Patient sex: M
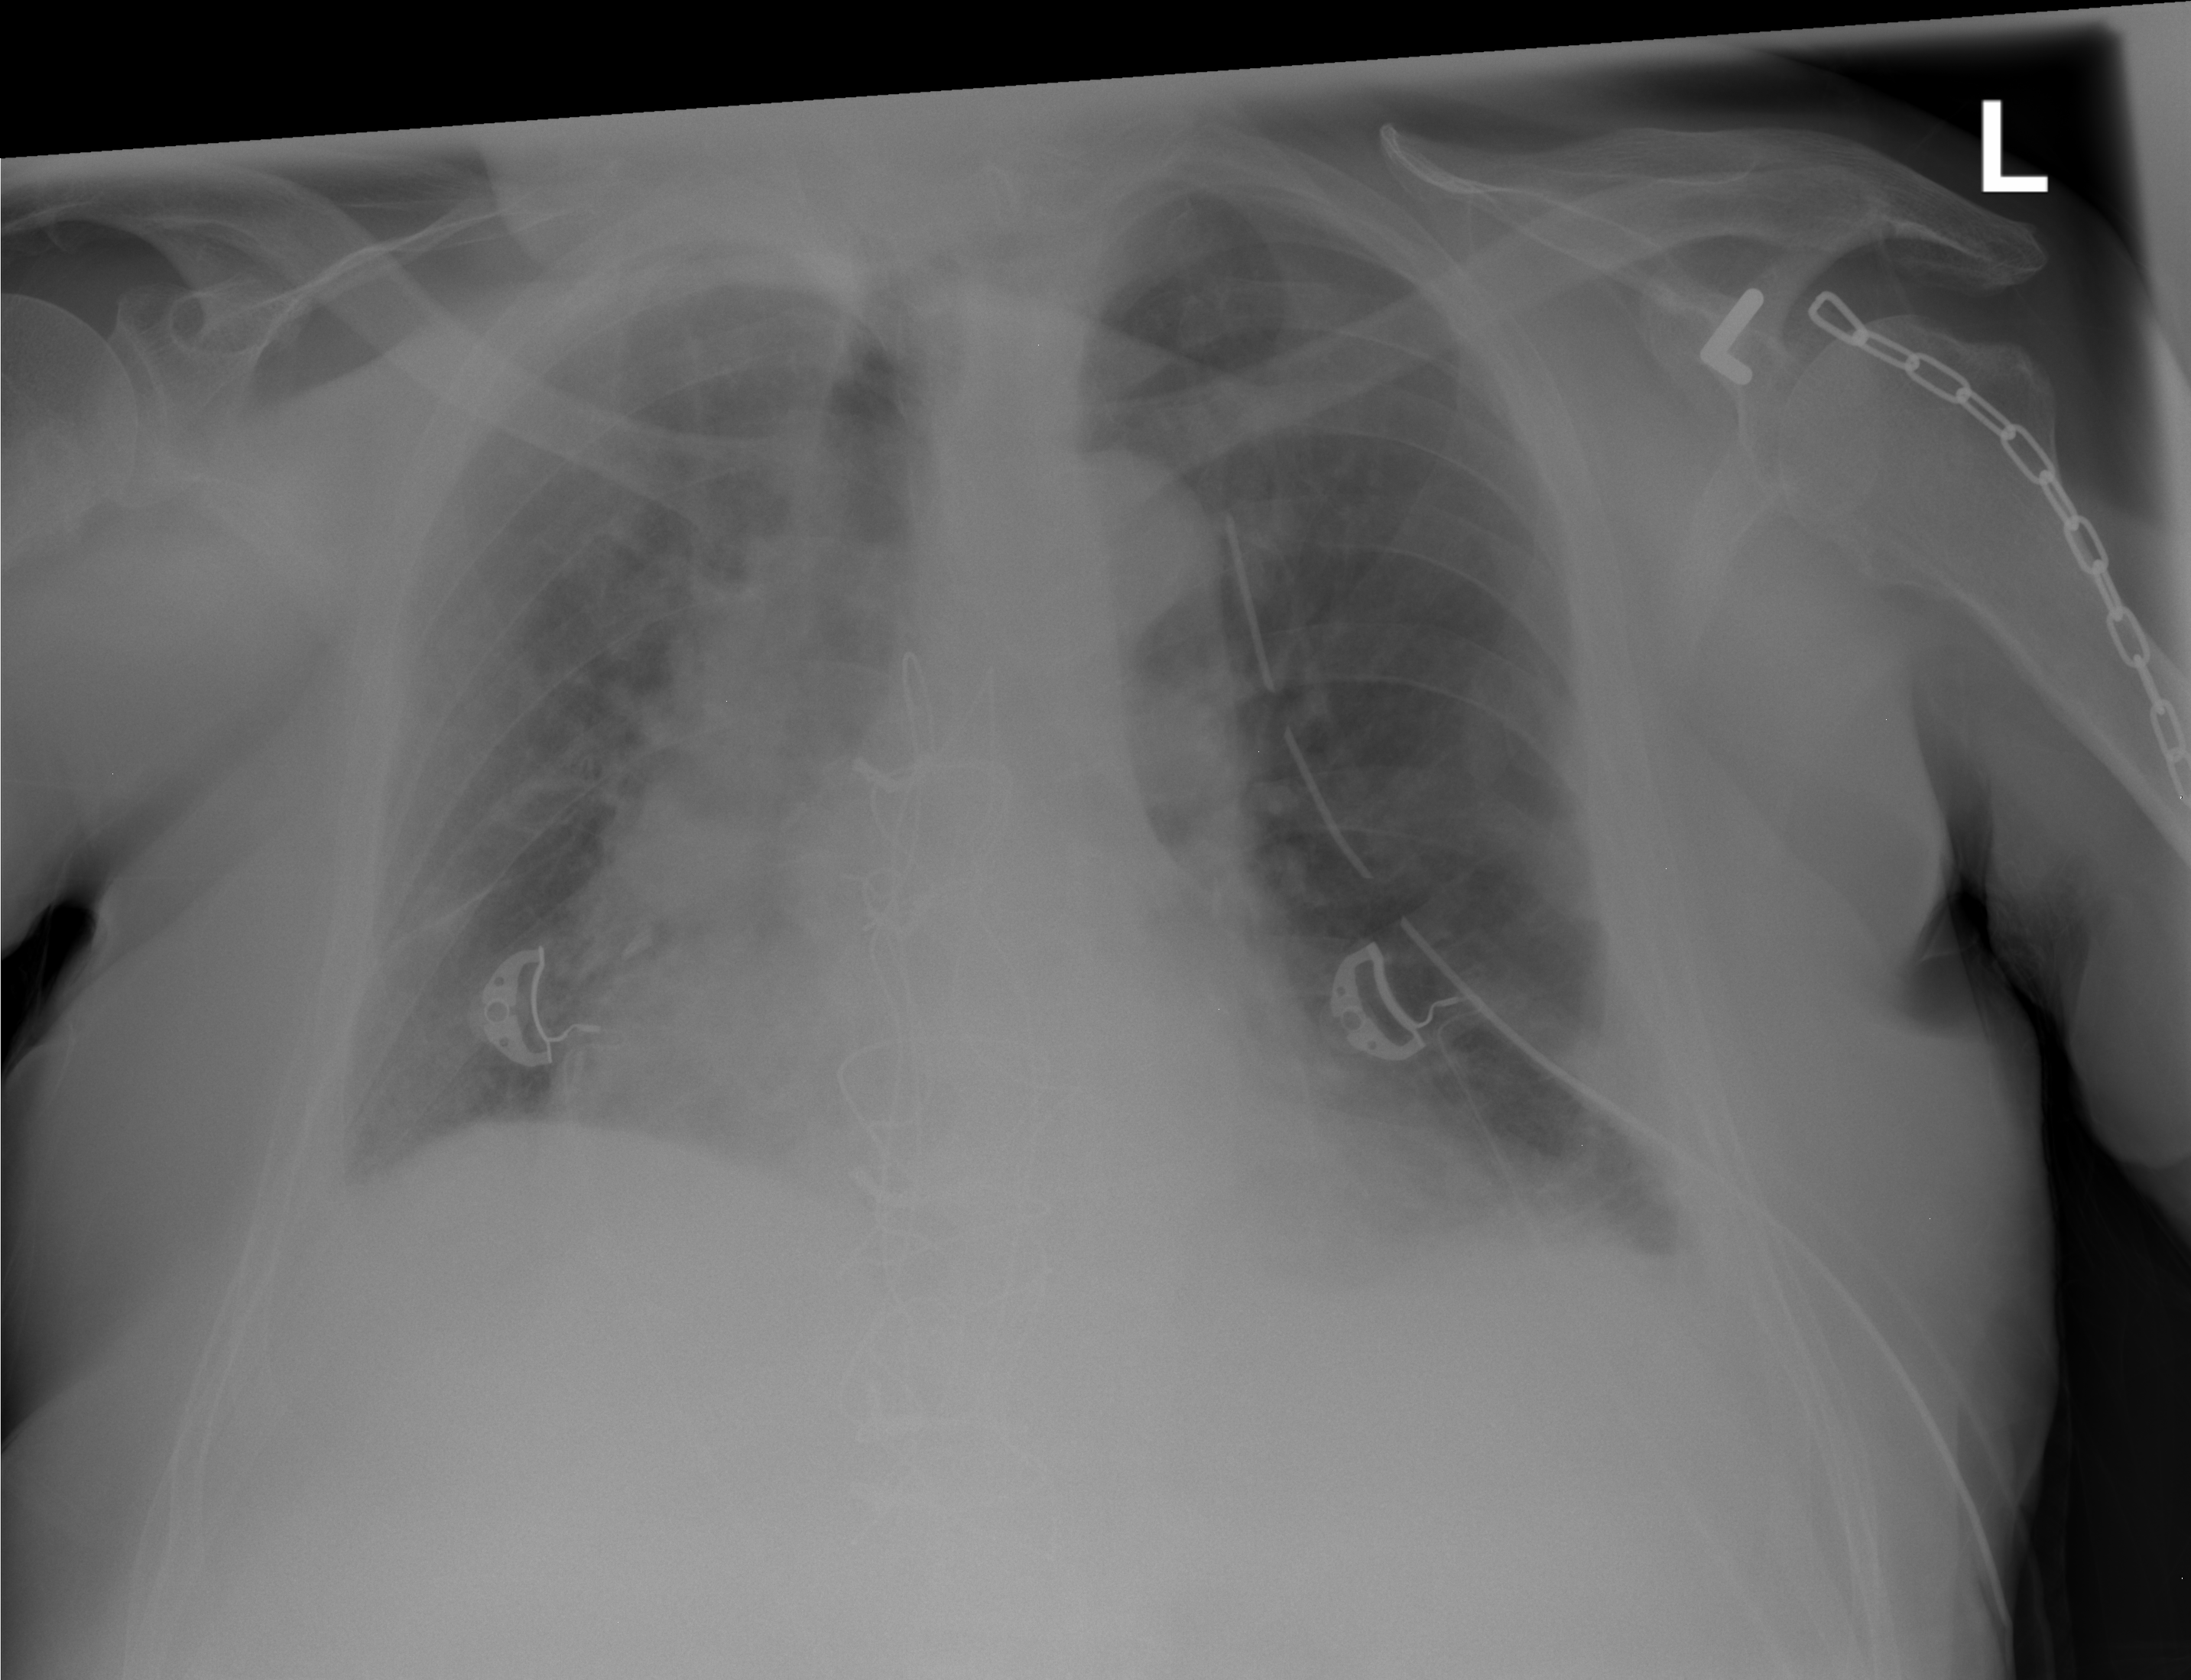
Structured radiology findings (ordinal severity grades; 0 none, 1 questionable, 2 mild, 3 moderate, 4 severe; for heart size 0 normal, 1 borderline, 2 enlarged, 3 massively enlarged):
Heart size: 2
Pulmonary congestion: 0
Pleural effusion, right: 2
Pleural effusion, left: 2
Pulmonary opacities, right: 3
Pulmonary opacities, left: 0
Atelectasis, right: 2
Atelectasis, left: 2